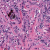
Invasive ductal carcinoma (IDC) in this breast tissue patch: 1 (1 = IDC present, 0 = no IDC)